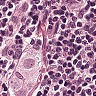
Metastatic tissue present: yes